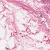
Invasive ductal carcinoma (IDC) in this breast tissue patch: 0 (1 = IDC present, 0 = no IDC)